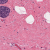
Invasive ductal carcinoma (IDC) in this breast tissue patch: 0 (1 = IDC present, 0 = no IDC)